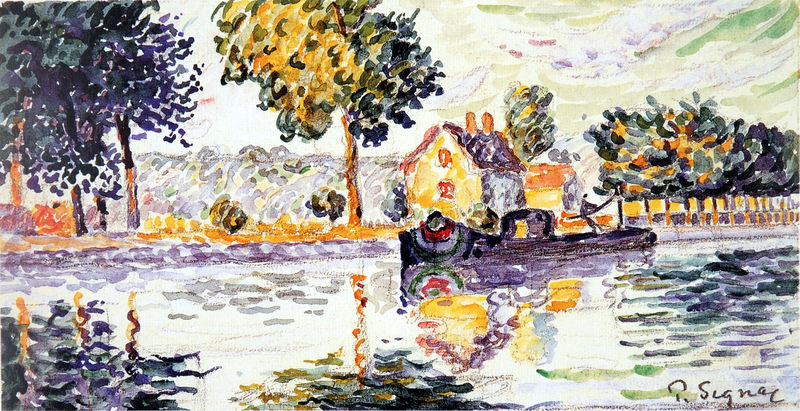
Titel: Samois. Vue de la Seine, Samois. Blick auf die Seine
Künstler: Paul Signac
Standort: New York (New York)
Institution: The Metropolitan Museum of Art
Schlagwörter: baum, blau, blätter, gemälde, himmel, laub, mann, wasser, weiß, wolken, aquarell, bäume, cezanne, fluss, gelb, grob, grün, impressionismus, landschaft, see, ufer, bewegung, bunt, fenster, grau, hell, hintergrund, licht, orange, schwarz, dach, gebäude, haus, rot, expressionismus, malerei, wand, mensch, bild, signatur, öl, feld, häuser, hügel, natur, spiegelung, stamm, büsche, gewässer, kanal, pastos, sonne, blatt, pflanzen, wald, boot, kahn, kamin, schornstein, farbig, schiff, sommer, wellen, fassade, spiegelbild, leine, pointilismus, acker, abstrakt, berge, farben, gebirge, giebel, schornsteine, allee, baumreihe, farbe, hecke, lila, tag, violett, signiert, seine, kai, tannen, querformat, stämme, ruderboot, widerschein, striche, reflexion, punkte, schimmer, helligkeit, unterschrift, seil, paul, acryl, violet, punkt, tupfen, quer, entwurf, kunst, pinsel, pinselduktus, pinselstrich, expressiv, laubbäume, seurat, spiegelungen, signac, freiluftmalerei, fähre, grund, kabine, farbtupfer, gün, pointillismus, paul signac, pointilistisch, neoimpressionismus, paul segnac, segnac, pointismus, komplementärkontrast, pultdach, aquarelliert, fauvismus, flage, flußfahrt, fährmann, lkamine, reflektionen, segal, segnal, überfahrt, signay, durchscheinend, p. signac, steuer, rauchfang, se, p, grüner himmel, signey, rauchfännge, deee, bewegrung, p.